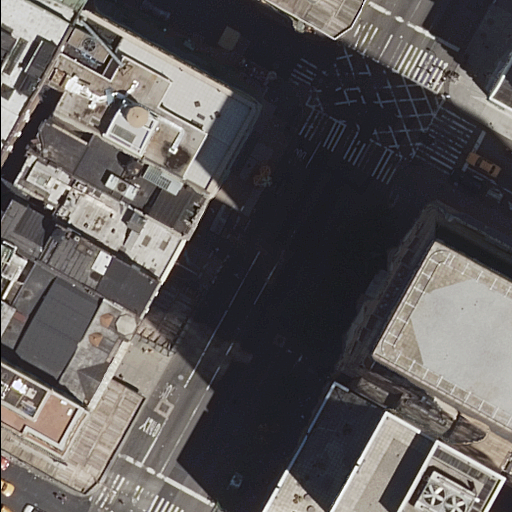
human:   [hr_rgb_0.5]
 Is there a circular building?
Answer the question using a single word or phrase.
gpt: no

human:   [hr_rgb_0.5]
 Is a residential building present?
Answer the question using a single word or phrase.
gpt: yes

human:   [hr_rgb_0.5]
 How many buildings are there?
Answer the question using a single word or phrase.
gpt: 8

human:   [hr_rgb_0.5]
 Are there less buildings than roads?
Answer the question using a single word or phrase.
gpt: no

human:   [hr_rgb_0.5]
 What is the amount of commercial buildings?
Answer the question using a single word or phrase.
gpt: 2

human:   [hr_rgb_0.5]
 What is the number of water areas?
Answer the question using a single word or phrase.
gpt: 0

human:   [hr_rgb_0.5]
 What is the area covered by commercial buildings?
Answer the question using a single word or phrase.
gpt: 608m2

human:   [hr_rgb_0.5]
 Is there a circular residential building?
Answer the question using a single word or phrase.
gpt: no

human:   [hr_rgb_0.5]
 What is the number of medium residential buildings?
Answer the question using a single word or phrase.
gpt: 4

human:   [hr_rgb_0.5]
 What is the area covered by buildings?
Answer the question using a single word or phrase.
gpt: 4124m2

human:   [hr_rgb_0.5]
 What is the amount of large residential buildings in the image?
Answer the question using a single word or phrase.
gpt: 2

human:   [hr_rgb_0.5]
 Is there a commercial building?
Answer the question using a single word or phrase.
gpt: yes

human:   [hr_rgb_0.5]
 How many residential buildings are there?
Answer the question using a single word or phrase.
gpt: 6

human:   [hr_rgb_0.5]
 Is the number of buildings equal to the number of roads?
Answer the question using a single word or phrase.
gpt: no

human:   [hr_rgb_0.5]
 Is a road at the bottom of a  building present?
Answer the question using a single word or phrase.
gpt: yes

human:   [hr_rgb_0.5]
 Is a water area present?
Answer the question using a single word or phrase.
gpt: no

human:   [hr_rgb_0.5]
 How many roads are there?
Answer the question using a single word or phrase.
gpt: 5

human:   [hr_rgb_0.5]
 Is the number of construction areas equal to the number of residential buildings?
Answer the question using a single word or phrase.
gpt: no

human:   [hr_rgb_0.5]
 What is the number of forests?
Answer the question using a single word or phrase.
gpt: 0

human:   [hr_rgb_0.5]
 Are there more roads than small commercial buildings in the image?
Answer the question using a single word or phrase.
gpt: yes

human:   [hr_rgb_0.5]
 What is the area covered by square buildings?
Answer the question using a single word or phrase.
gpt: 0m2

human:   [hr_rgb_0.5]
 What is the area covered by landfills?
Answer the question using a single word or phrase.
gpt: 0m2

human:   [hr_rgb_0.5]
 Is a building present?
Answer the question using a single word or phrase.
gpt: yes

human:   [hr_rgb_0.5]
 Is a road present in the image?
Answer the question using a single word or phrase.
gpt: yes

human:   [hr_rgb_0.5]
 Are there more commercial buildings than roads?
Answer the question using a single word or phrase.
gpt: no

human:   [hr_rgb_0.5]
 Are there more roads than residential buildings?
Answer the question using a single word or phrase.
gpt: no

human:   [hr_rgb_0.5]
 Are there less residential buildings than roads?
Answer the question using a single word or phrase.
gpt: no

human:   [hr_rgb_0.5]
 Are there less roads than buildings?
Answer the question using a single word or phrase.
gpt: yes

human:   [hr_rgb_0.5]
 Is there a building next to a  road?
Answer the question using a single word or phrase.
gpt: yes

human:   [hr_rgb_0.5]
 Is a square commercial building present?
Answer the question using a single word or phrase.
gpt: no

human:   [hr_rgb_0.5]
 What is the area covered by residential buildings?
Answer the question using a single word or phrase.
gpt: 3515m2

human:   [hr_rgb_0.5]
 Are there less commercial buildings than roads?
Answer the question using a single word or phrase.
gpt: yes

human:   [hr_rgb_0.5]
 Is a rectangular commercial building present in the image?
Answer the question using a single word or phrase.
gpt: no

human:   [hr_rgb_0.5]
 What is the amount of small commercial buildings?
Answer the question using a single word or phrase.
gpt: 1

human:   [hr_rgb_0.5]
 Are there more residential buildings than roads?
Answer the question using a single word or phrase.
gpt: yes

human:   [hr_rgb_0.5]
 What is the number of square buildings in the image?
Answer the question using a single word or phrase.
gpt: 0

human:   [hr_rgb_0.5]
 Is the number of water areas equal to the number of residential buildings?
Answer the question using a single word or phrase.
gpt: no

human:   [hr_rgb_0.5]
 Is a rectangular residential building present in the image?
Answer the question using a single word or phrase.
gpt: yes

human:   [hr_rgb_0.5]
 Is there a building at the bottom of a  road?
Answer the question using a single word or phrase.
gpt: yes

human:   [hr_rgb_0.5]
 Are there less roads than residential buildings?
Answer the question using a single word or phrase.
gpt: yes

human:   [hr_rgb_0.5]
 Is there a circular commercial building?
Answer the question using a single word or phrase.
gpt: no

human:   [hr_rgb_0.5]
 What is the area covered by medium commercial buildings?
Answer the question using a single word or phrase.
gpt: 0m2

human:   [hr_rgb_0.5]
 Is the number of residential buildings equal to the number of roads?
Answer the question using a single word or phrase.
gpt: no

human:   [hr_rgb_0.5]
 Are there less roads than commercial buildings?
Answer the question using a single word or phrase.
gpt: no

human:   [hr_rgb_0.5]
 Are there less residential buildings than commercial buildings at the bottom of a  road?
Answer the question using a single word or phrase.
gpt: no

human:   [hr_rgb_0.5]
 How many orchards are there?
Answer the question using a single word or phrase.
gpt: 0

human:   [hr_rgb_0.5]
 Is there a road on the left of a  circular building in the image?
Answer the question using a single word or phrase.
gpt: no

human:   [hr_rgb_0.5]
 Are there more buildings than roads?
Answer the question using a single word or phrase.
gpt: yes

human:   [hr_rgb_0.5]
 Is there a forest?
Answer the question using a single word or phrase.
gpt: no

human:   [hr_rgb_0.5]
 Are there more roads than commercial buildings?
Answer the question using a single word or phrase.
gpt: yes

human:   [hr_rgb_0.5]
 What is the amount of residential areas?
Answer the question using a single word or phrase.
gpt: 0

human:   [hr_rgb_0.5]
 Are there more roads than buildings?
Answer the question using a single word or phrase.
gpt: no

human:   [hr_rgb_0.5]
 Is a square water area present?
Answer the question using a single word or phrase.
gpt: no

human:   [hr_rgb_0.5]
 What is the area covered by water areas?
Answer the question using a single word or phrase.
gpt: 0m2

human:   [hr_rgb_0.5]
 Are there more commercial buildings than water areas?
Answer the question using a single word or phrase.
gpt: yes

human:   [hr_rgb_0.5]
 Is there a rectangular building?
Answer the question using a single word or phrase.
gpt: yes

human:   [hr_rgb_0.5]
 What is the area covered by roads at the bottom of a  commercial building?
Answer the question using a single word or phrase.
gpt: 0m2

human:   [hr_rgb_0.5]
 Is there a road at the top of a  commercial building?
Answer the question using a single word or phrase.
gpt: yes

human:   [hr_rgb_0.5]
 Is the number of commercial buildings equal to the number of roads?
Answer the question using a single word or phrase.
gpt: no

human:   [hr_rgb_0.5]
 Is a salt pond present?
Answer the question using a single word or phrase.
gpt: no

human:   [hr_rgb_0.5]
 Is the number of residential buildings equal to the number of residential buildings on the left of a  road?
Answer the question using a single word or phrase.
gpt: no

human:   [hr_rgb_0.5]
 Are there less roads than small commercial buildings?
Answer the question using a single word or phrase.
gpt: no

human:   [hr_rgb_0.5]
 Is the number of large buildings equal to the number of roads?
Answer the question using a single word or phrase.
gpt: no

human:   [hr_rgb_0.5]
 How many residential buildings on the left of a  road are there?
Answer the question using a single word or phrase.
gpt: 5